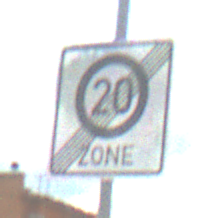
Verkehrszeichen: EndeZone20
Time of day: Midday
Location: Outdoor (Suburban)
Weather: PartlyCloudy
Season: Summer
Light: Natural